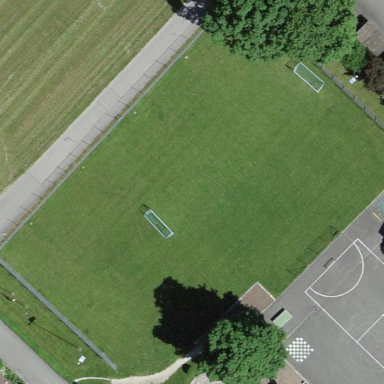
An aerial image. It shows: Grass pitch designated for multiple sports activities.